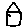
Label: house